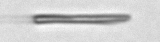
Label: fiber